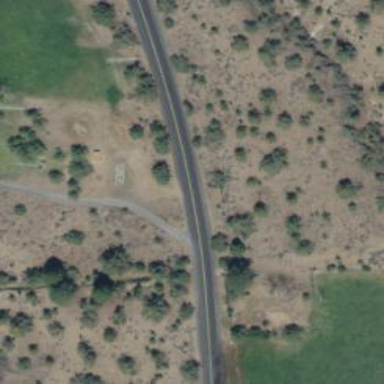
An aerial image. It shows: Unclassified road.